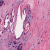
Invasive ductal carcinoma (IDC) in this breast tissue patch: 1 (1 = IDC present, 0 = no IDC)